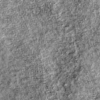
Label: not_dusty